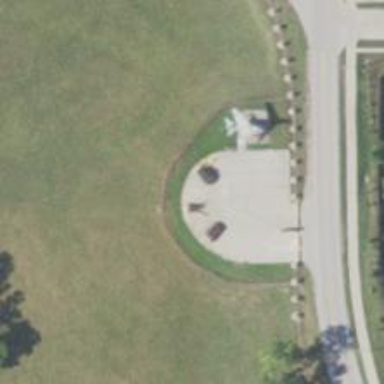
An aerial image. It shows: Memorial site with historic significance.